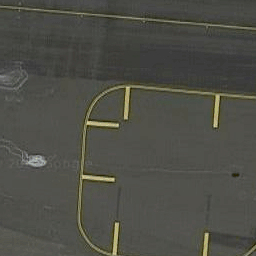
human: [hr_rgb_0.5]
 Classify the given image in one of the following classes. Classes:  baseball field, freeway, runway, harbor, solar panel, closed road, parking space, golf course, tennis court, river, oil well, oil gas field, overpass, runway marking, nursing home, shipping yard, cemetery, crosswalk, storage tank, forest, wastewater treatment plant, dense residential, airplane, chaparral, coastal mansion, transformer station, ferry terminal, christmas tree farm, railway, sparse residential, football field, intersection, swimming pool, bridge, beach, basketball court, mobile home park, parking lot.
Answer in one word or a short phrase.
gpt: runway marking